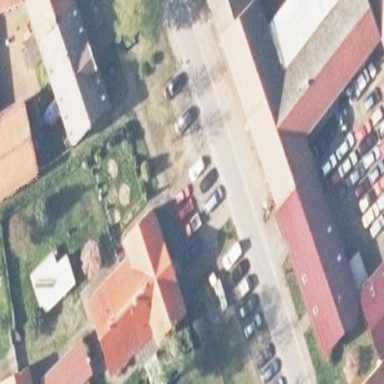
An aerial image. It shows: Parking area with surface.